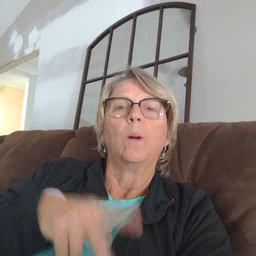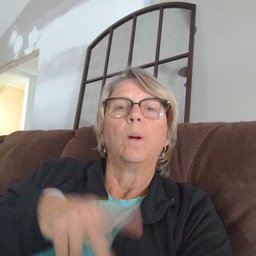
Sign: clown